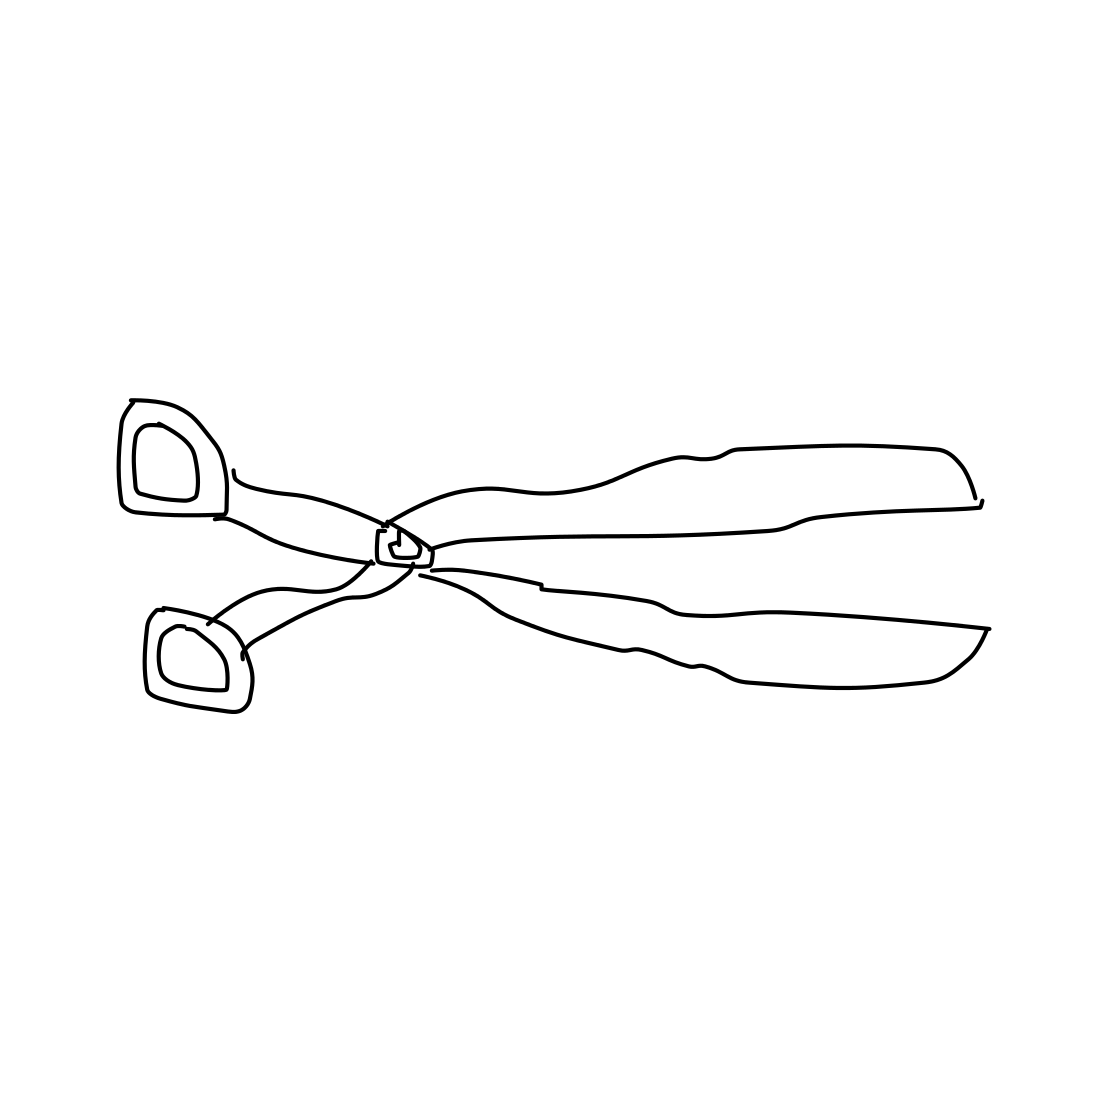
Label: scissors